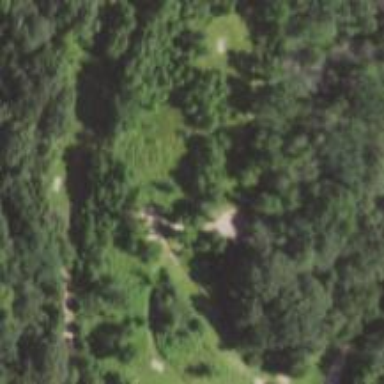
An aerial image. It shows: Disc golf basket.